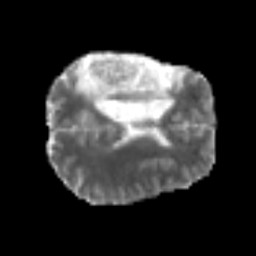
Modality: MD
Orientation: axial
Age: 50
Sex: male
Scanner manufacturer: siemens
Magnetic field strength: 3 T
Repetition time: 6.1 s
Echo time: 0.101 s